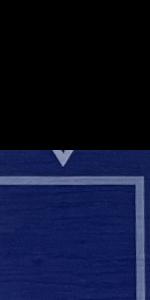
Label: Empty